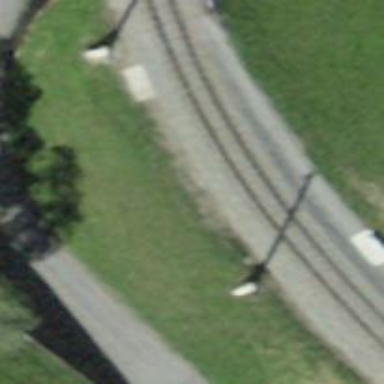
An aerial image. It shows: Narrow-gauge railway with single track. The railway is electrified with contact line.